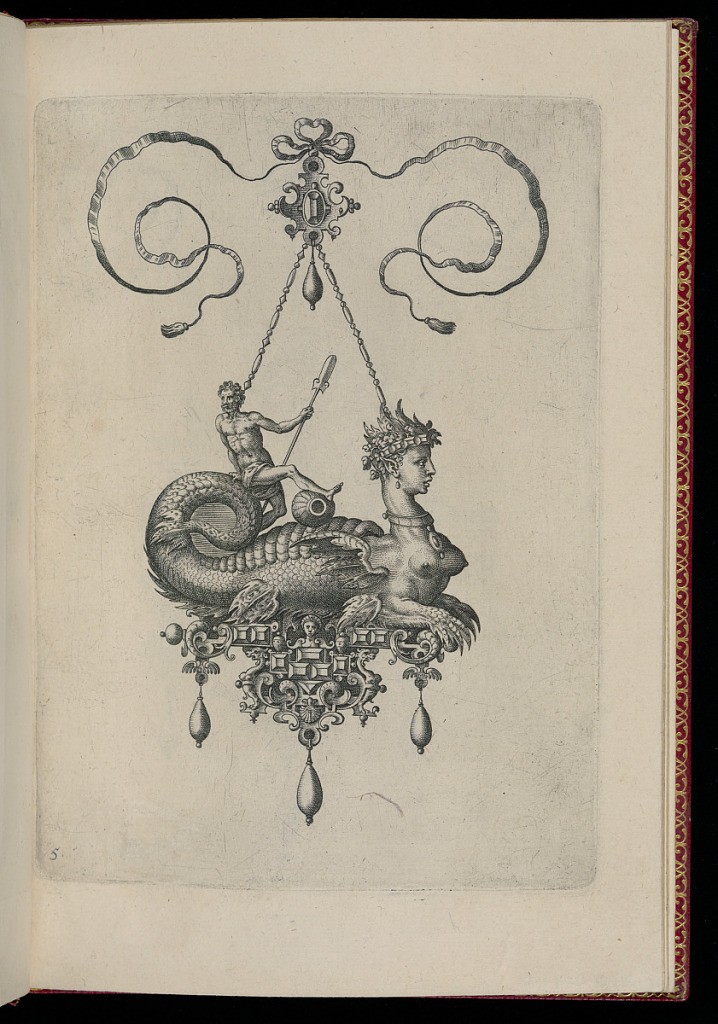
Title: Pendant Design
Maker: Hans Collaert the Elder, Flemish, ca. 1530 - 1581
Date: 1582
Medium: Engraving on paper
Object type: Print
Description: A pendant in the form of a mythical beast perched on a strapwork base is suspended from a bow knot. The base is composed of faceted gems, a shell and dragons, and is hung with three drop pearls. Riding on the monster's back is a male figure holding an oar. The plate is numbered.